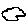
Label: cloud